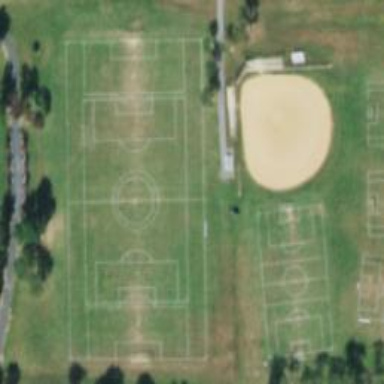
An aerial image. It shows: Grassy pitch for various sports activities.